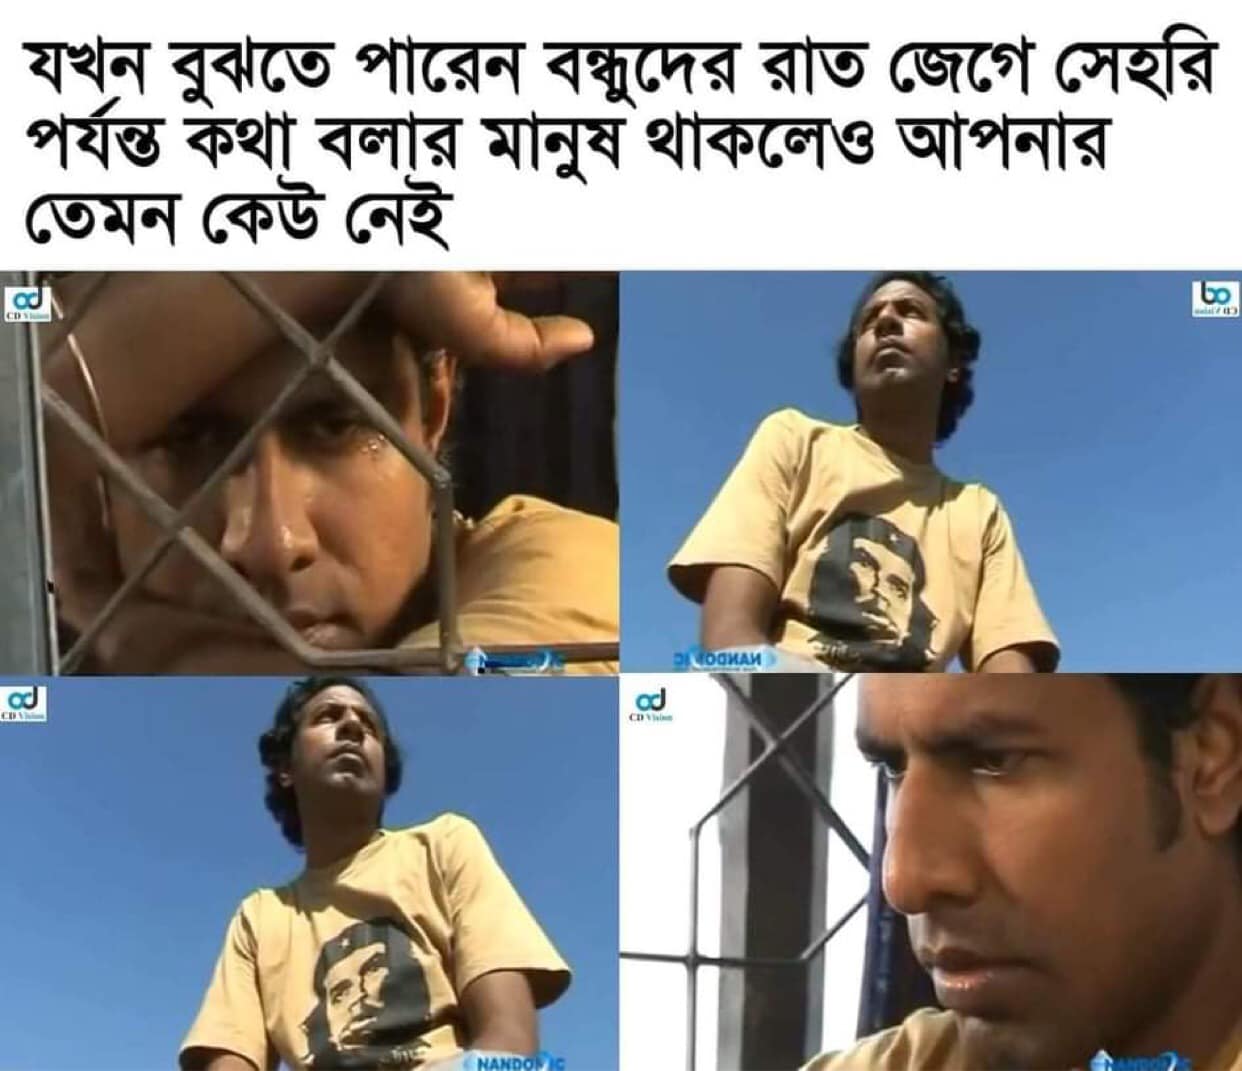
Caption: যখন বুঝতে পারেন বন্ধুদের রাত জেগে সেহরি পর্যন্ত কথা বলার মানুষ থাকলেও আপনার তেমন কেউ নেই
Label: non-hate